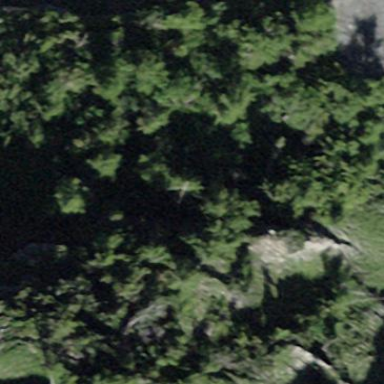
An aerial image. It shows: Forest area.